Field crop: maize
Growth stage: 2
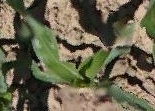
Species: maize